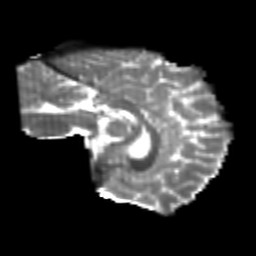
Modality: T2w
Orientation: sagittal
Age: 24
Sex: female
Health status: healthy
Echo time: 0.074 s